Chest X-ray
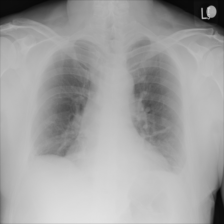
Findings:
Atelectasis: positive
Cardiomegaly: negative
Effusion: negative
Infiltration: negative
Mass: negative
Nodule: negative
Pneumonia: negative
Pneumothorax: negative
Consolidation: negative
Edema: negative
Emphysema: negative
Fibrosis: negative
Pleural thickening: negative
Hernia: negative